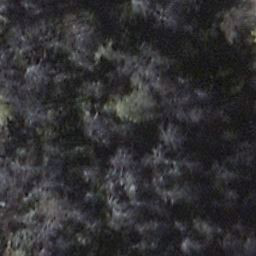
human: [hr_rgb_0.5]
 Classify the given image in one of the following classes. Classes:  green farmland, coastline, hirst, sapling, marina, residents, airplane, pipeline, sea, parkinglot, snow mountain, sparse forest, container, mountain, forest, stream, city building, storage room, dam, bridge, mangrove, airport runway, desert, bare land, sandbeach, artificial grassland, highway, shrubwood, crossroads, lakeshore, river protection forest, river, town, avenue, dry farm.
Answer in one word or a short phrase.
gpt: shrubwood